Question: At first, this question can sound really stupid, but it is not in fundamental. Maybe, it can seem like unresolvable exactly by any algorithm, but I pretend to say it is.
So question. I have chart, for example gold. I need to find where are tops and bottoms on time axial. The problem is I need to find where major upturns and major downturns start. The problem is that there is lot of small irrelevant upturns and downturns.
Here is the picture for better understanding - the red spots are that I want to find(NOT EXACTLY, but in some way like this).

So I probably need to filter out small turnups and turndowns, but have no idea how to do it. I will be pleased by any ideas. I do not need algorithm in java etc, just in words it would be enough.
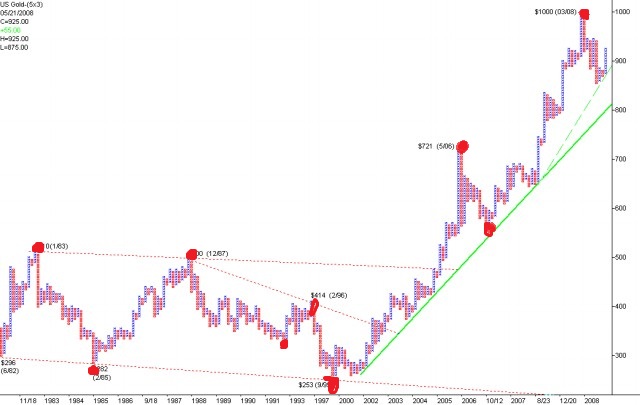
Answer: 1. You could perform a smoothing or lowpass filtering operation first, and find the locations of the local minima/maxima from the smoothed data. Then get the values of the minima and the maxima from the original data.
2. You could use a normal maximum/minimum filter, which finds all turning points, then filter the list of turning points by threshold.
3. I think what you really want to do is remove the "long-term variation" from the signal and look only at the "short term variation". This is can be done using the empirical mode decomposition. See Sec 2.3.2 of my thesis. (Alernately, Google around for "Empirical Mode Decomposition", "EMD", or "Hilbert-Huang Transform".)
Here's the EMD in action:

Notice the increasing generality as the EMD algorithm extracts components of the signal, starting at "most detailed" and ending with "most general trend". (Note there are apparently nine components - only a few are shown.)